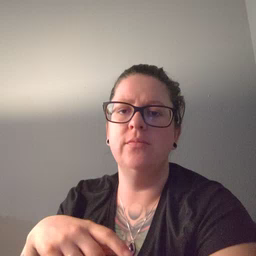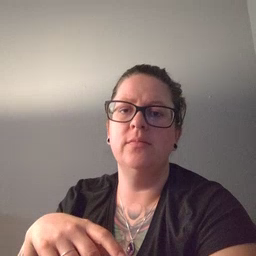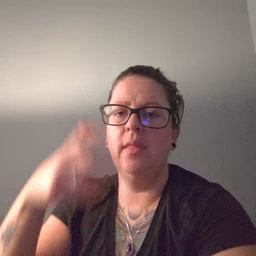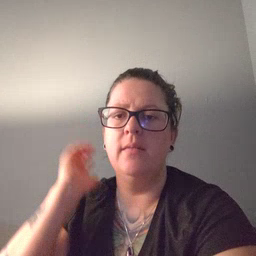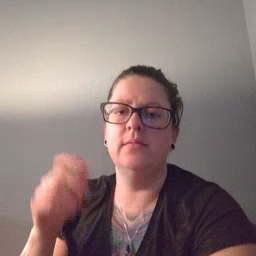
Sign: lion